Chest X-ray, AP view. Patient: 6 years old, sex F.
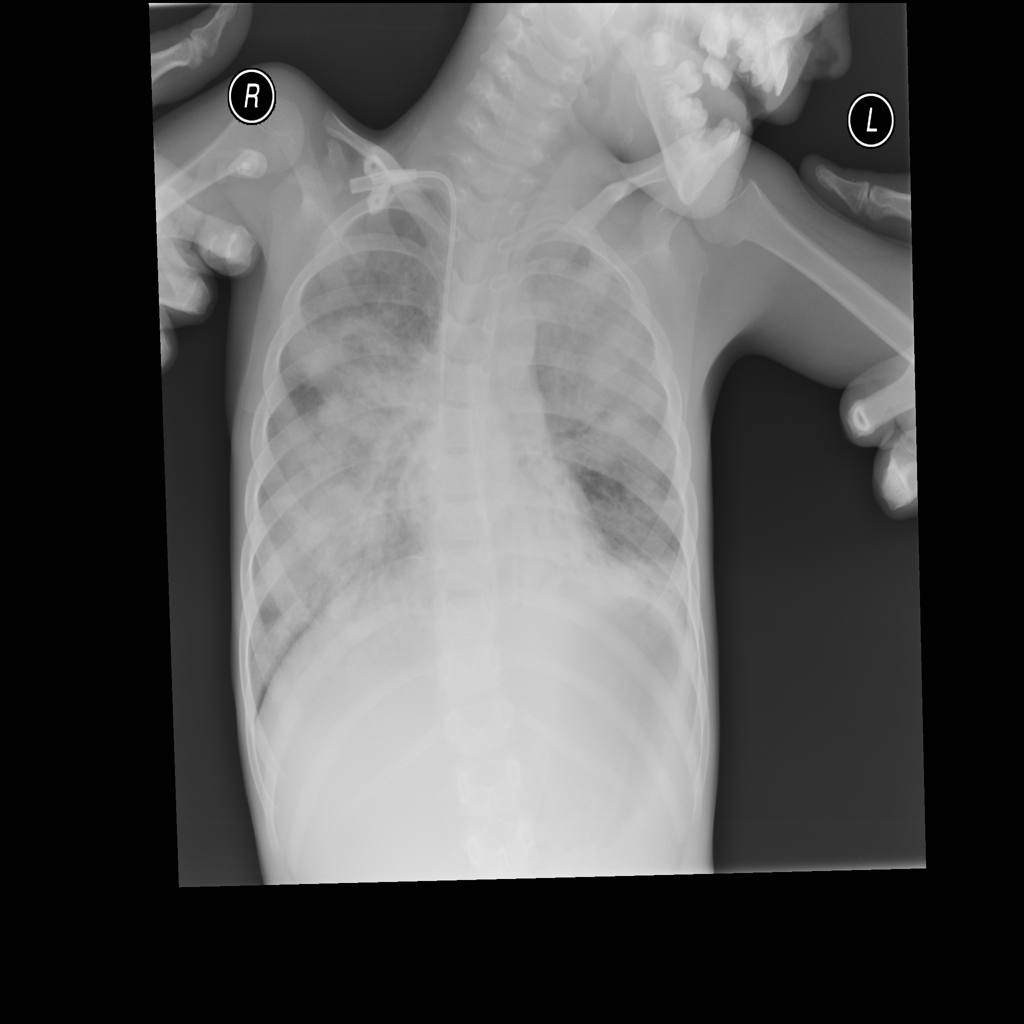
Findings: Consolidation